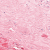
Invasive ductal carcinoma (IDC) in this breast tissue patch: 0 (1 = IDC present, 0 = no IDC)